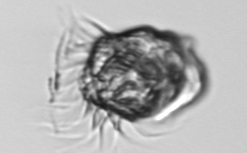
Label: Tontonia_appendiculariformis